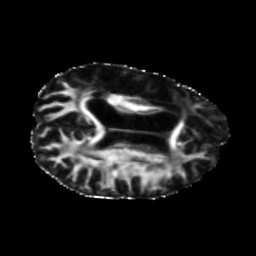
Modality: FA
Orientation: axial
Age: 37
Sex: female
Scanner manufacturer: siemens
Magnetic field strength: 3 T
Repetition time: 5.25 s
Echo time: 0.08 s